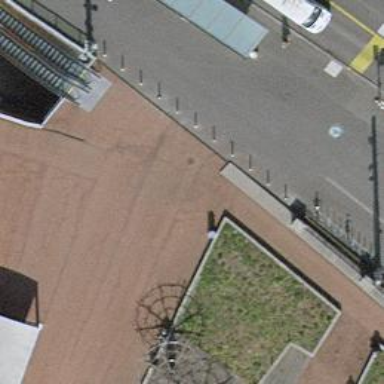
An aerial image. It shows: Bollard barrier.